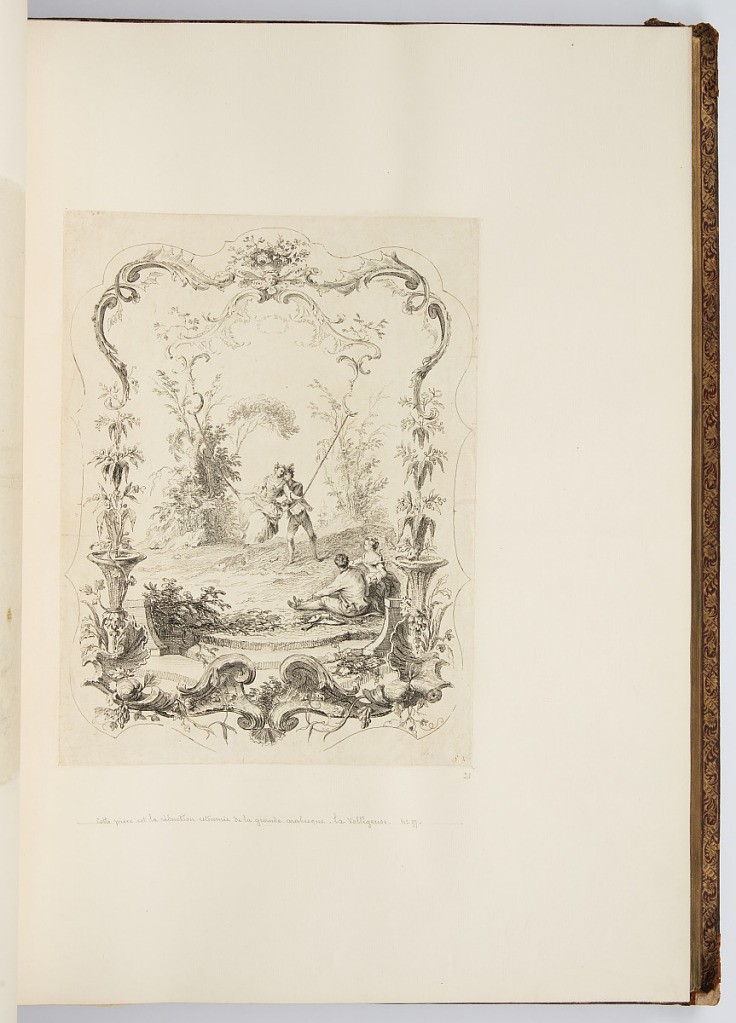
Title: La Voltigeuse
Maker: Antoine Watteau, French, 1684–1721
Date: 1723-1735
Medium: Etching on laid paper
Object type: Bound print
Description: Scene of a man pushing a woman seated on a swing in a landscape, while another couple looks on. The vignette is framed by an arabesuqe border, comprised of scrolls, batwings, plants, vases, and shells. The plate is a reduced reversal of another by Watteau, La Voltigeuse (The Acrobat). This version is not signed.